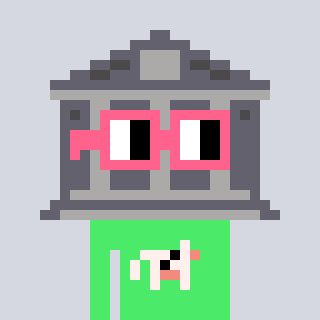
a pixel art character with square pink glasses, a bank-shaped head and a teal-colored body on a cool background